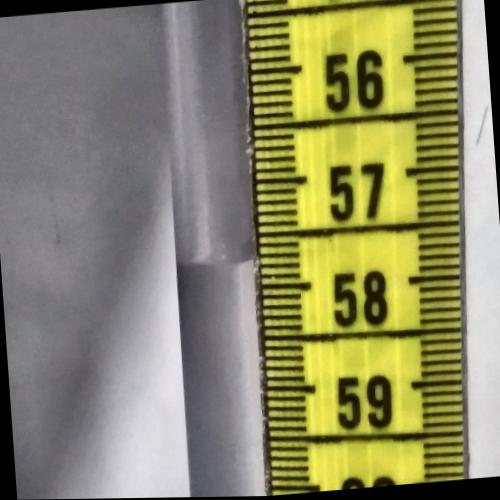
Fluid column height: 57.7 cm